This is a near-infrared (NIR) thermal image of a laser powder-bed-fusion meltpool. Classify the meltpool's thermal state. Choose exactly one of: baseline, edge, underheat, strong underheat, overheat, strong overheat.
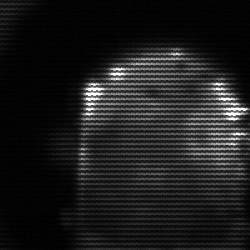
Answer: baseline